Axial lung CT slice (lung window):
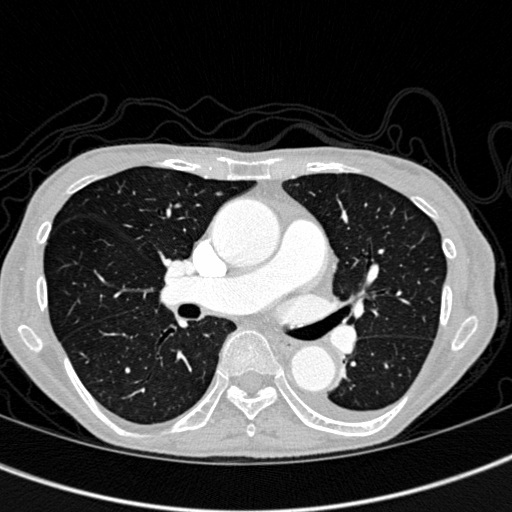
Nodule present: no